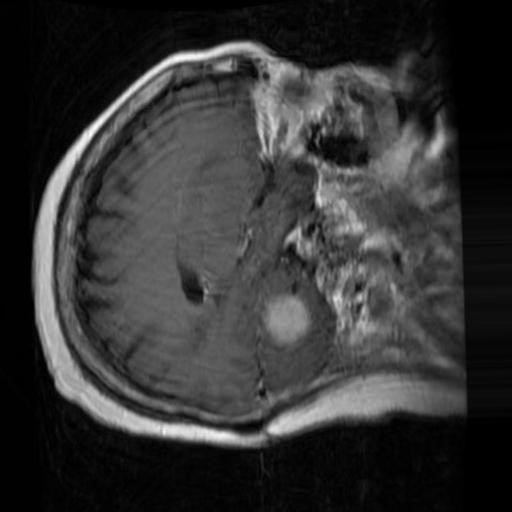
Label: brain_menin